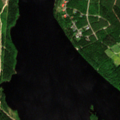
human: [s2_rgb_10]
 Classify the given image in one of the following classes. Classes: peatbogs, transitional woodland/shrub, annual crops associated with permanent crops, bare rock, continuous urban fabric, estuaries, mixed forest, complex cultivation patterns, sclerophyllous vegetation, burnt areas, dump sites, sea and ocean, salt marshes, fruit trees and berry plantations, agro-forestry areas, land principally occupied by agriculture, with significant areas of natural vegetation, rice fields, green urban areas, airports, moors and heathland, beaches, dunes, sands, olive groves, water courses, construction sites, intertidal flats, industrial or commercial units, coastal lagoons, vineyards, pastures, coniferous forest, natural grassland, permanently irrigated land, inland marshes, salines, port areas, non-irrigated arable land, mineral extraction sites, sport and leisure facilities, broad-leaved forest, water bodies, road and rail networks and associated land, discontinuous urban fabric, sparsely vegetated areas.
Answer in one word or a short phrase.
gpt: discontinuous urban fabric, coniferous forest, mixed forest, transitional woodland/shrub, water courses